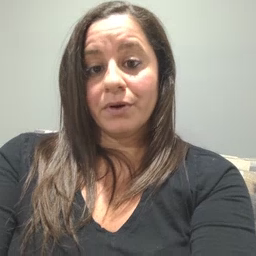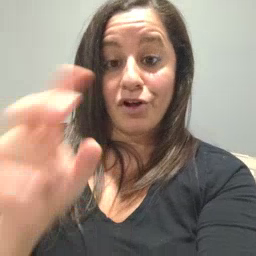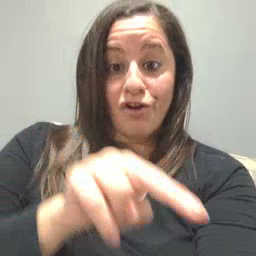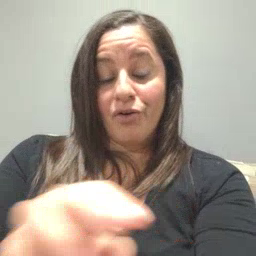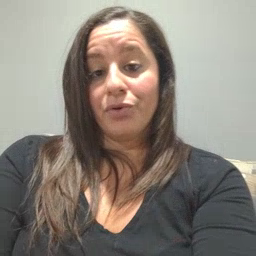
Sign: look